Field crop: tomato
Growth stage: 1
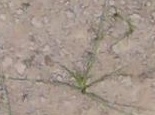
Species: cyperus